Field crop: tomato
Growth stage: 1
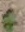
Species: solanum